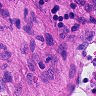
Metastatic tissue present: no